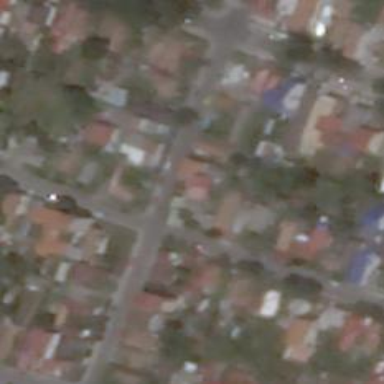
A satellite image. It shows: Residential road.